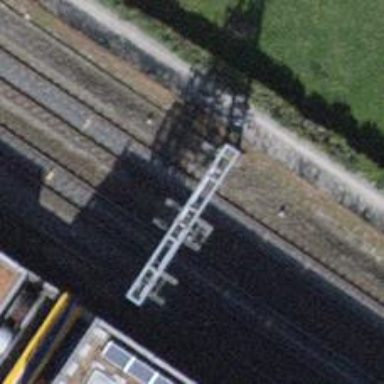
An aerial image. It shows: Railway signal.